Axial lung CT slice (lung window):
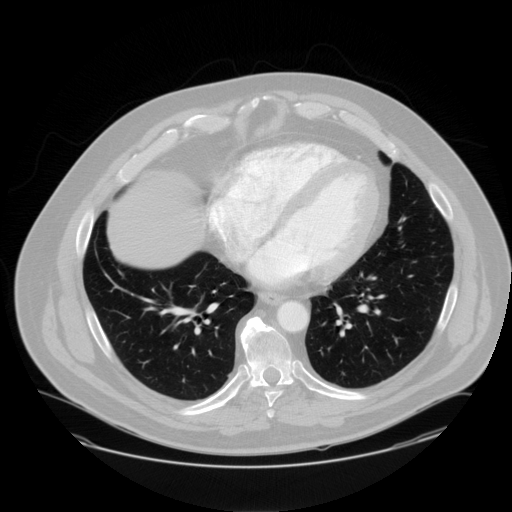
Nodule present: no